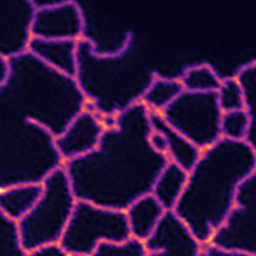
Label: Super-resolution ER image